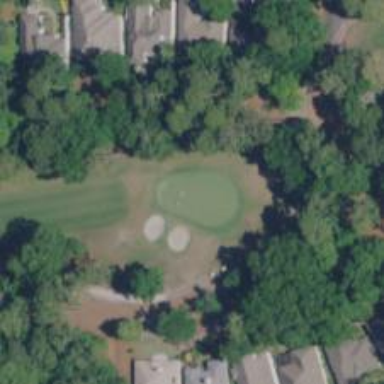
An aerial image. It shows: View of golf hole.